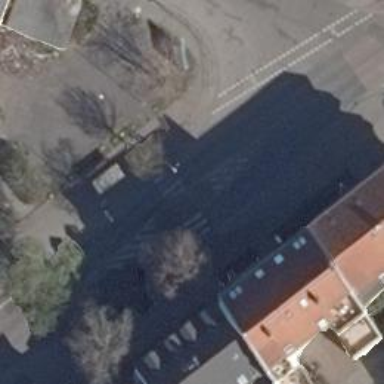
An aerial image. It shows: Uncontrolled zebra crossing with pedestrian island.